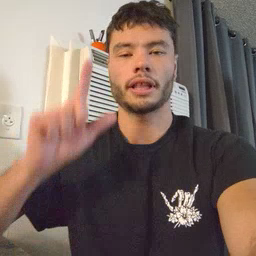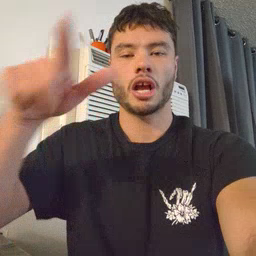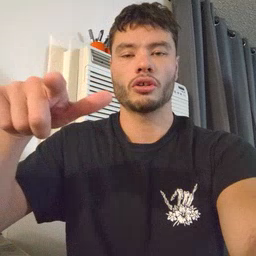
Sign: later